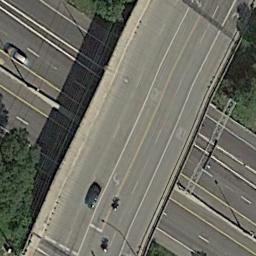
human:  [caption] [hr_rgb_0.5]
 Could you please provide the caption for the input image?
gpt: There are several cars on the overpass .

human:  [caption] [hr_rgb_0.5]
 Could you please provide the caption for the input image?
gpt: The cross-line overpass is over the road and some cars are driving on the road and the overpass .

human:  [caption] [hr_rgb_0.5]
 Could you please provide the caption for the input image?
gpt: The overpass is next to some trees .

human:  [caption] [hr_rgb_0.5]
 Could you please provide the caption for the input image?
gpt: This overpass intersects the road at right angle .

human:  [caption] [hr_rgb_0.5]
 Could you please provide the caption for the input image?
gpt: There are some green trees beside the overpass .